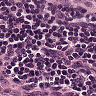
Metastatic tissue present: no